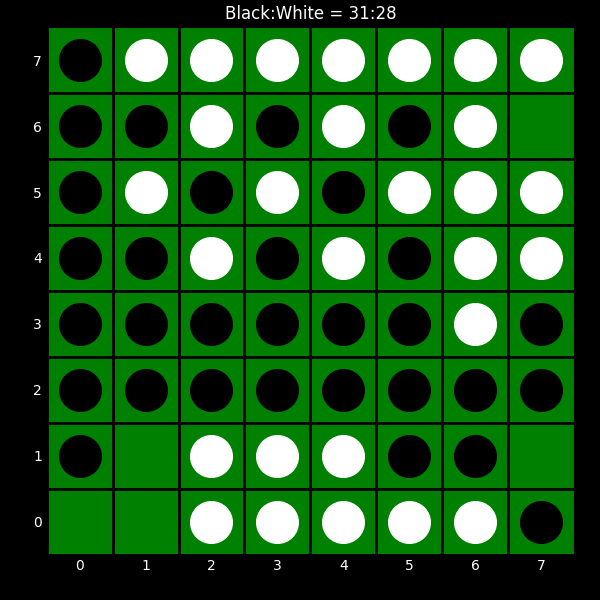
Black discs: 31
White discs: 28